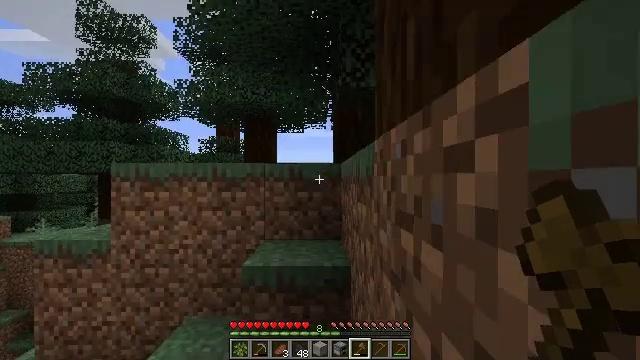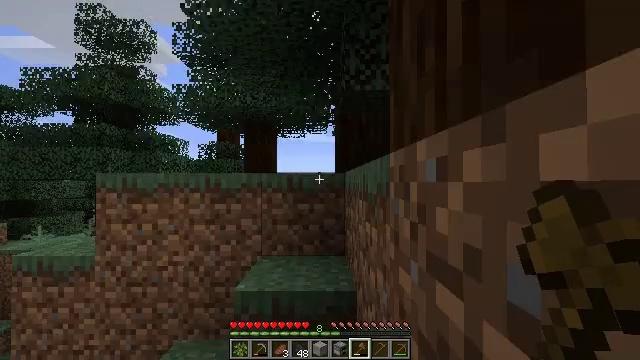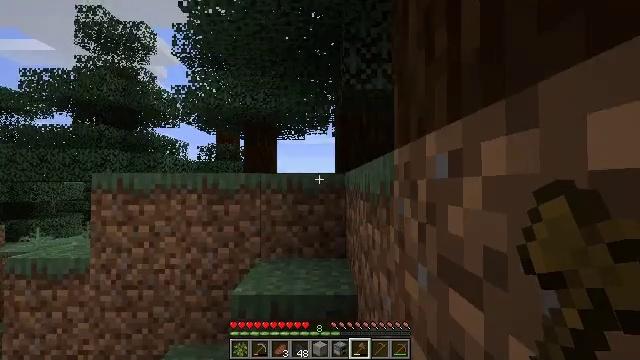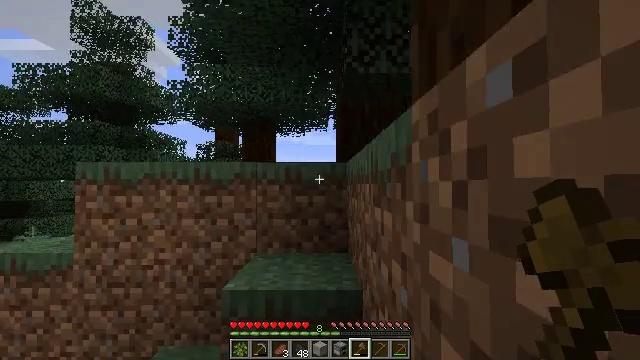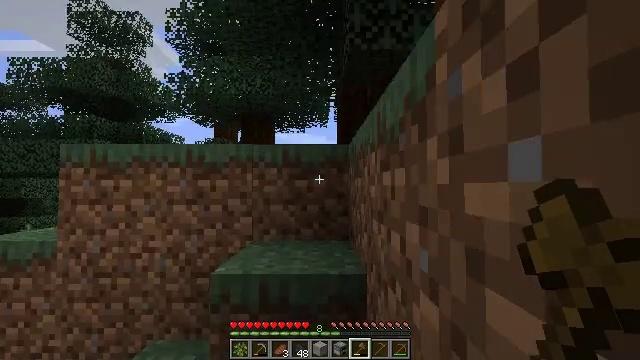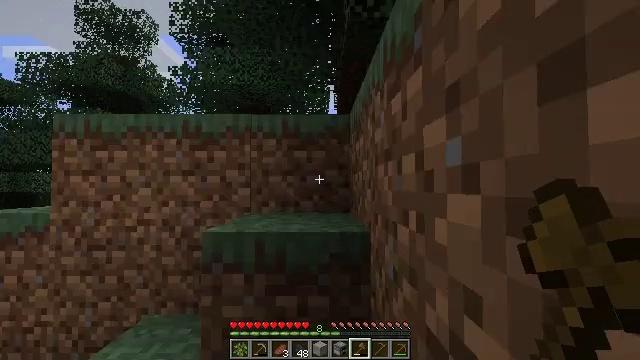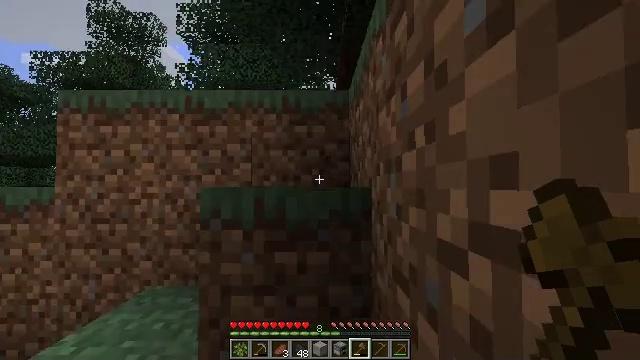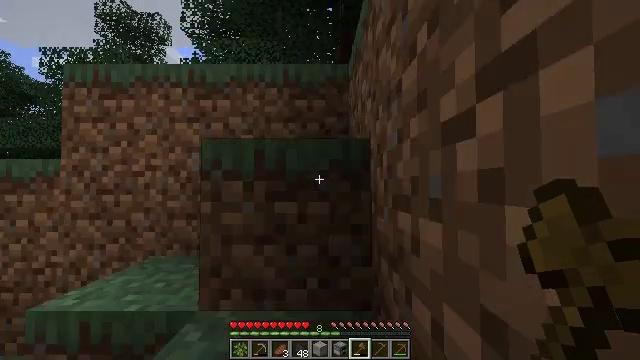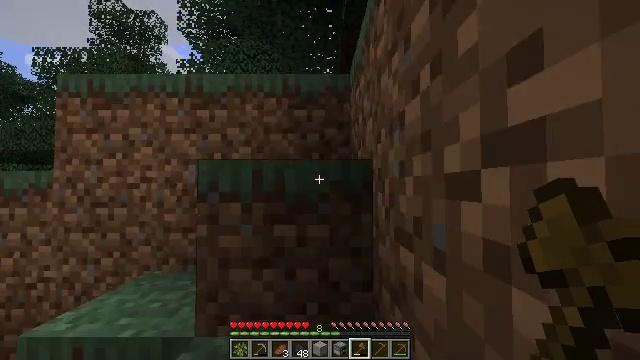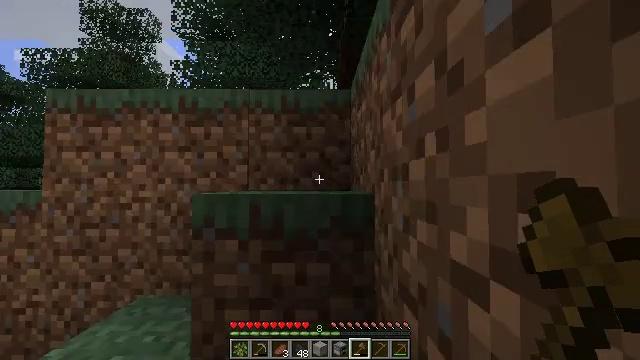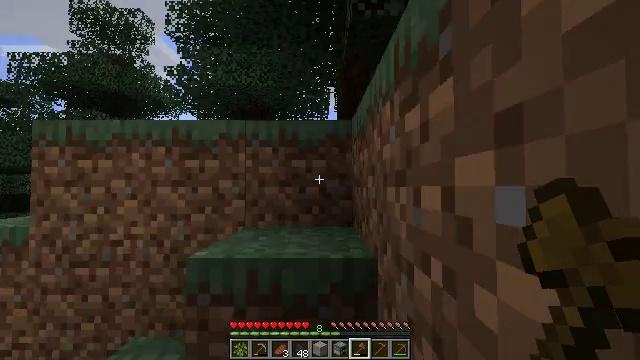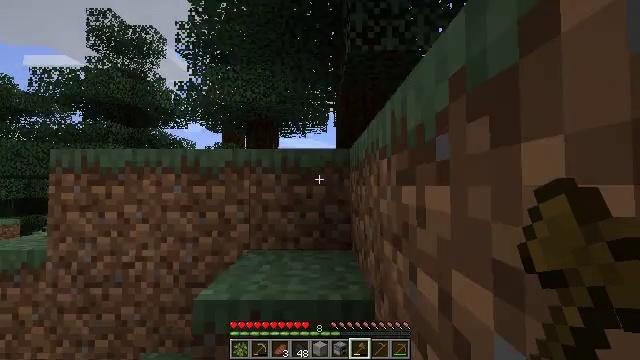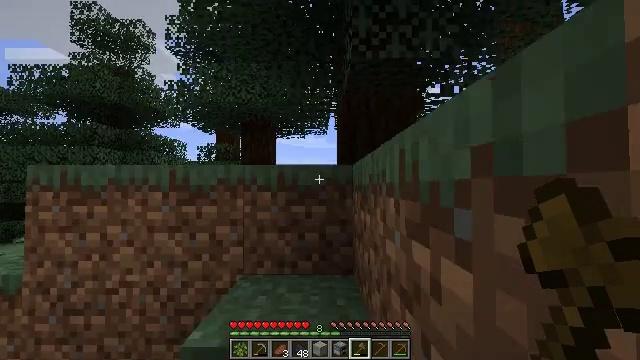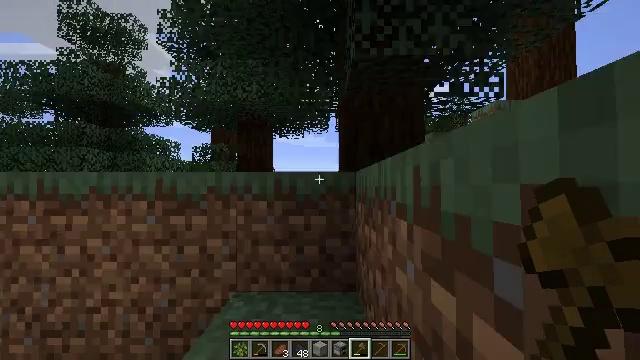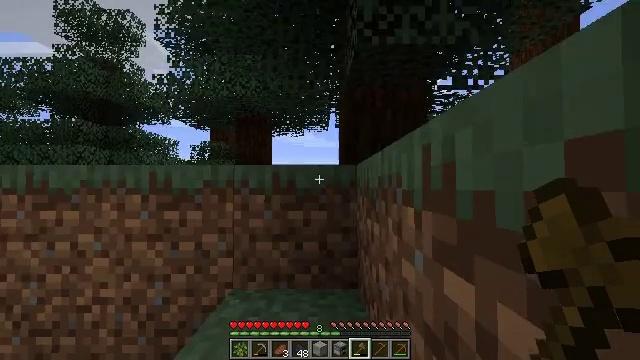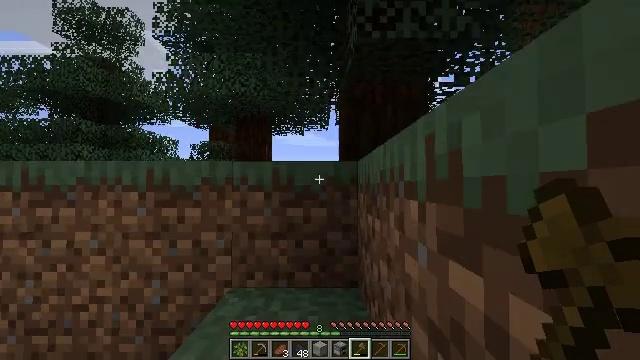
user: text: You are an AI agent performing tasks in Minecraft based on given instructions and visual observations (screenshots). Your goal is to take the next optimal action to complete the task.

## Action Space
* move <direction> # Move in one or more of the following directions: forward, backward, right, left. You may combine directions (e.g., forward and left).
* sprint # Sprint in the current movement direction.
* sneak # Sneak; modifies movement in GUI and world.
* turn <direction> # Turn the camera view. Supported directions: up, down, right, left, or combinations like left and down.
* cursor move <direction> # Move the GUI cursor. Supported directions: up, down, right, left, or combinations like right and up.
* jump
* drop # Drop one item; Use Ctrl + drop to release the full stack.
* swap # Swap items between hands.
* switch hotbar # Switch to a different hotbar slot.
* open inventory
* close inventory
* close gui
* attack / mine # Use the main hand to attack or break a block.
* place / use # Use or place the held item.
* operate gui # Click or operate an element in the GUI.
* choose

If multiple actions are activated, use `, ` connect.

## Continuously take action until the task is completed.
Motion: motion action
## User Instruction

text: Clear the sweet berry bush to collect the sweet berries.
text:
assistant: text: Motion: move forward, turn up, jump
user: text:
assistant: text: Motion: move forward, jump
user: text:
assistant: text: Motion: move forward, jump
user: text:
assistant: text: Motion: move forward, sprint, jump
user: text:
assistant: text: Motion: move forward, sprint, jump
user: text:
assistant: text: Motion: move forward, sprint, jump
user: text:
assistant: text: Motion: move forward, sprint, jump
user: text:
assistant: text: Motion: move forward, sprint, jump
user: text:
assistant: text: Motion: move forward, jump
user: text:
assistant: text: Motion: move forward, jump
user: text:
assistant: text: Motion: move forward, jump
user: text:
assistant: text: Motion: move forward, jump
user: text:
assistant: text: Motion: move forward, jump
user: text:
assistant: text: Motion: move forward, jump
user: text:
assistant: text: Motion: move forward, sprint, jump
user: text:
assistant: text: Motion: move forward, sprint, jump
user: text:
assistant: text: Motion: move forward, sprint, jump
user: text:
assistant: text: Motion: move forward, sprint, jump
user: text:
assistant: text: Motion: move forward, jump
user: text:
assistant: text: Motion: move forward, jump
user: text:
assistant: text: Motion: move forward, turn left and down, jump
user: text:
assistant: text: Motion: move forward, turn left and down, jump
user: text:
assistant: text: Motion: move forward, turn left and down, jump
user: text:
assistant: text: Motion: move forward, turn left and down, jump
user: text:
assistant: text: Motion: move forward, turn left, jump
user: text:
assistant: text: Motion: move forward, jump
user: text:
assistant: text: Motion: move forward, sprint, jump
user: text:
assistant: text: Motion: move forward, sprint, jump
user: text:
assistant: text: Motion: move forward, sprint, jump
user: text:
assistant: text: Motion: move forward, sprint, jump